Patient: sex M, age 45
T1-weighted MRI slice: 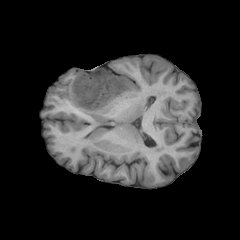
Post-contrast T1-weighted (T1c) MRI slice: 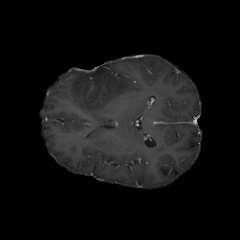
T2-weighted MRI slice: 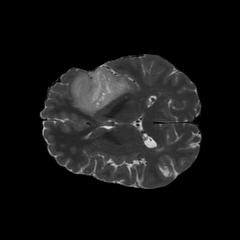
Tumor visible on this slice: yes
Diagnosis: Oligodendroglioma, IDH-mutant, 1p/19q-codeleted
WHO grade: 2